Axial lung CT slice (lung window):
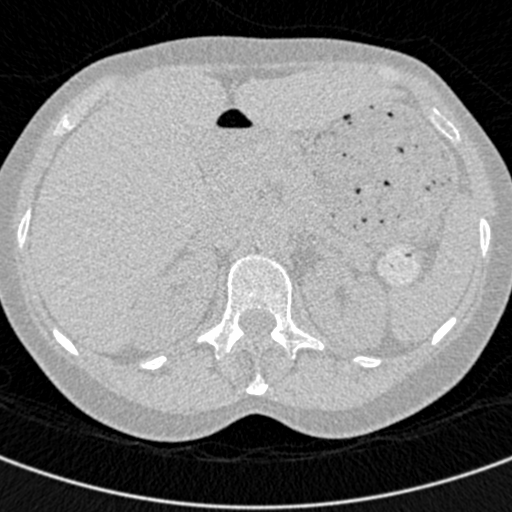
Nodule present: no